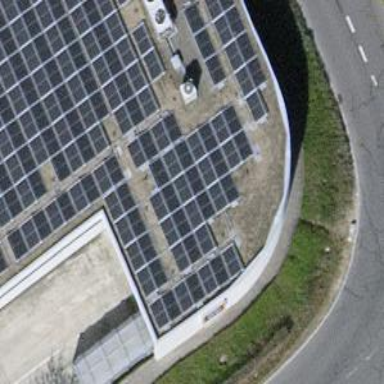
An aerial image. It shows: Solar power generator using photovoltaic panels.